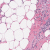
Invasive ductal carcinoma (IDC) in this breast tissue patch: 1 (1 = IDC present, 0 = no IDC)